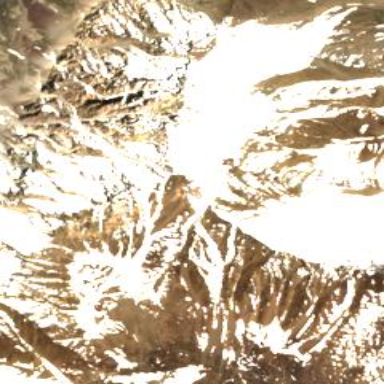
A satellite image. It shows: Majestic glacier in the distance.